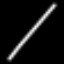
Label: line